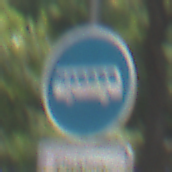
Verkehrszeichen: Busssonderstreifen
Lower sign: BesondereFahrzeugeUndTransportgueter11
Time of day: MorningAfternoon
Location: Outdoor (Urban)
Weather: PartlyCloudy
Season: NotSpecified
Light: Natural